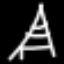
Label: The Eiffel Tower